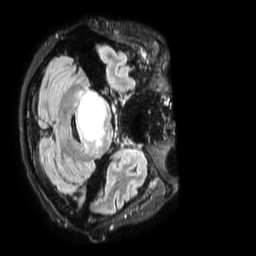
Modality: FLAIR
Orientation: axial
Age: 46
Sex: female
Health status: ill
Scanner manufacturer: philips
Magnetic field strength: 3 T
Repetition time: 4.8 s
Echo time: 0.34 s